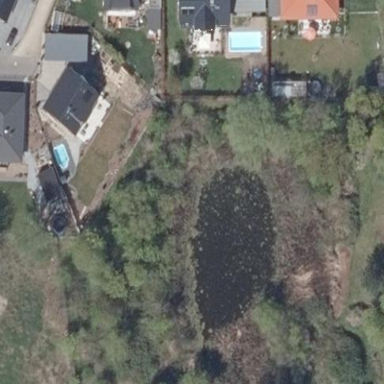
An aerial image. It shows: Pond surrounded by natural water.